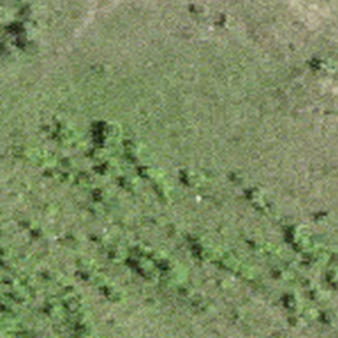
Label: other